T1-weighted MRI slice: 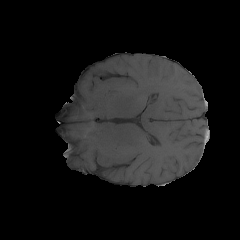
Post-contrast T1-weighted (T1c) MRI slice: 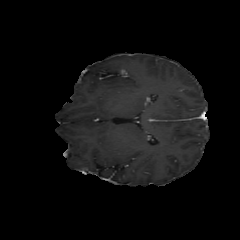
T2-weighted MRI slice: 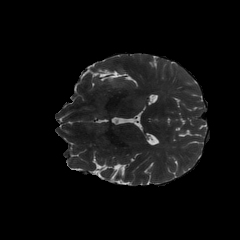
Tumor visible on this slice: yes